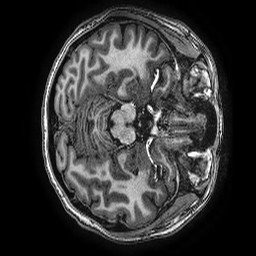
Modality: T1w
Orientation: axial
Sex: female
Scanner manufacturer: ge
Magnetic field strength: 3 T
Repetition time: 0.00766 s
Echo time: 0.003476 s